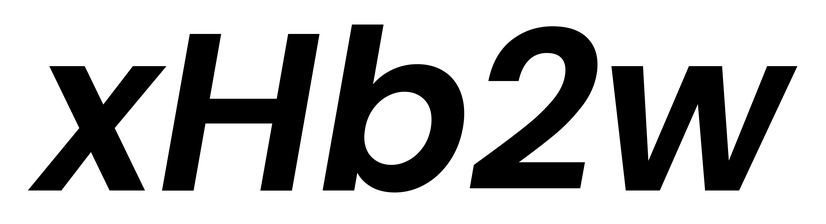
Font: Poppins-SemiBoldItalic